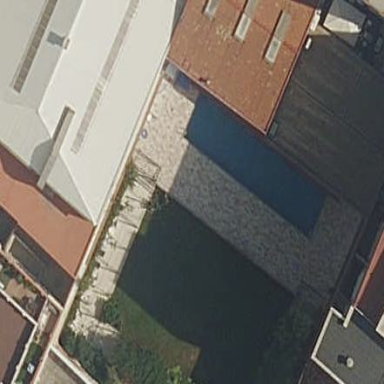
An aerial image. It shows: Swimming pool located in leisure land.